Interaction volume radius: 5 \u00c5
Interaction volume height: 25 \u00c5
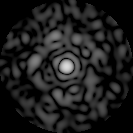
Disorder parameter: 0.8288